Current action and preconditions to check: trajectory_clear

Your task: For each precondition in the list above, predict whether it will hold at this action.

Consider the current scene as observed from the mobile robot's camera, and analyze the predicted future states of all dynamic agents (e.g., people, animals, vehicles, or any moving entities) within the NEXT SECOND.

IMPORTANT: Only answer "very likely" if you are absolutely certain—based on strong, clear evidence—that a dynamic agent will violate the precondition in the predicted future state. Do NOT answer "very likely" for unlikely, ambiguous, or low-probability risks.

Ask yourself for each precondition: Is there a high probability, with clear and convincing evidence, that the predicted future states of any dynamic agent will interfere with the predicted future state of the currently executing action within the NEXT SECOND, causing that precondition to fail?

Assess the risk level based on these predictions. Use "likely" or "very likely" if motions create a clear risk of interference.

Use "neutral" or "improbable" if agents are nearby but their predicted paths are clearly diverging or non-conflicting.

Failure Risk Categories: "very improbable", "improbable", "neutral", "likely", "very likely"

Answer Format: Output ONLY the probability_of_failure value from these categories: "very improbable", "improbable", "neutral", "likely", "very likely"

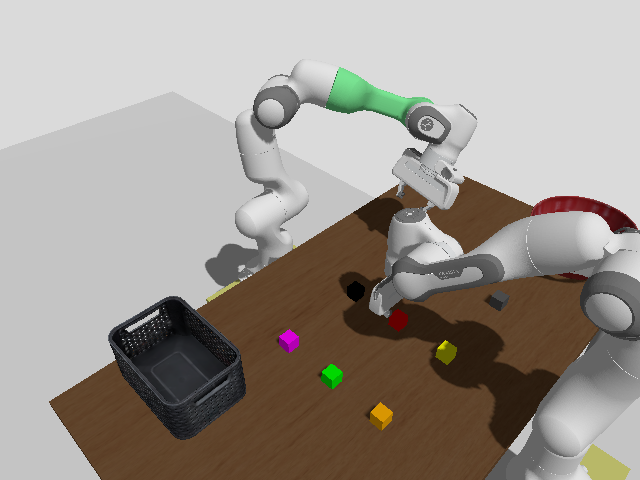

Answer: very improbable